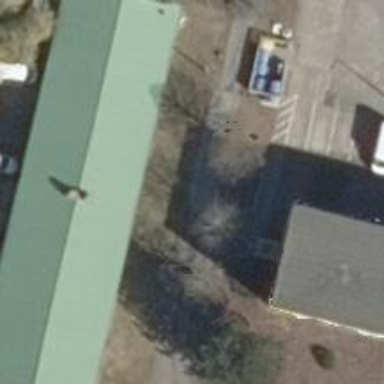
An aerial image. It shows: Commercial building.